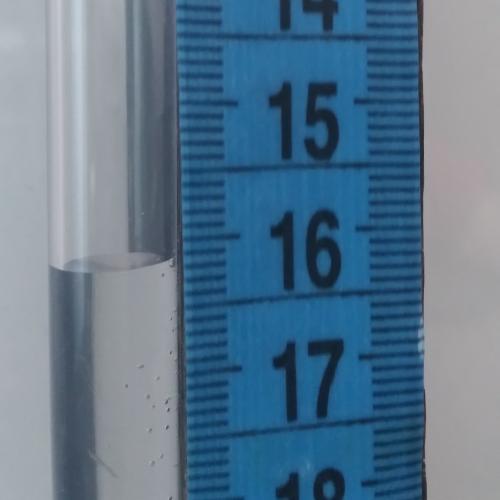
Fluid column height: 16.1 cm